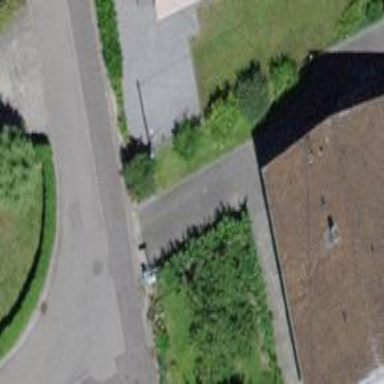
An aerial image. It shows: Detached building with gabled roof.